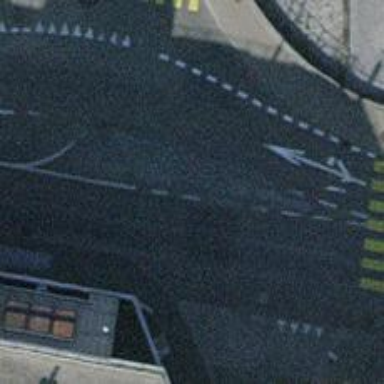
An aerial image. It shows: Asphalt road with primary classification. There are sidewalks on both sides and cycle track on the left.